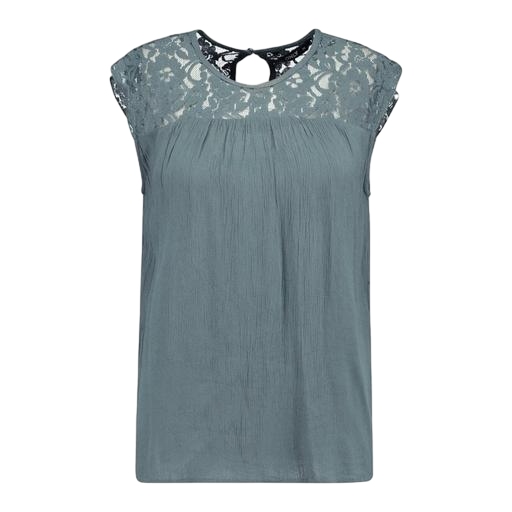
lace-yoke t-shirt, short-sleeve top only macy, sleeveless top lace, white background